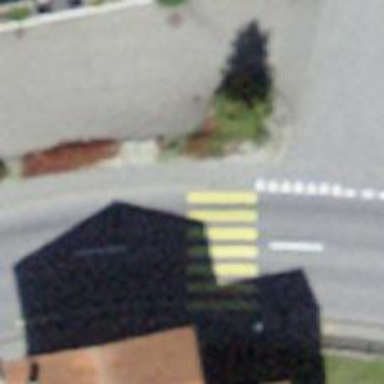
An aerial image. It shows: Marked crossing on the road.